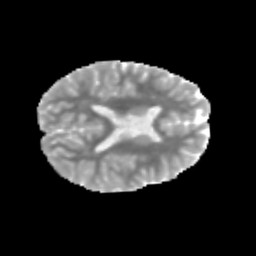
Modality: MD
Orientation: axial
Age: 11
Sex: female
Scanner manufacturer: siemens
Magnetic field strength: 3 T
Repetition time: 3.8 s
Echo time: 0.07 s